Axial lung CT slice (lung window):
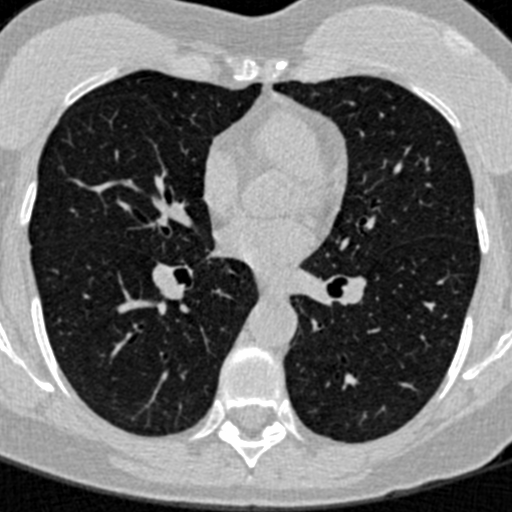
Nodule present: no